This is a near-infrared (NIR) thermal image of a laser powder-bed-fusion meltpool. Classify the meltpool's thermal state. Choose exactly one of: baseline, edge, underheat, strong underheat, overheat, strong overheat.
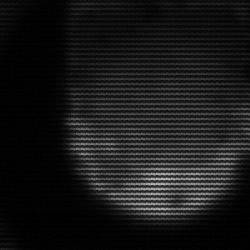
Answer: edge